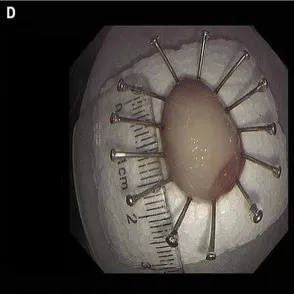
Endoscopic performance. . D. Pathological tissue obtained by ESD, which was a yellow oval tissue measuring 1.3*1.0 cm. . ESD= Endoscopic submucosal dissection.
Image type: radiology (ct)